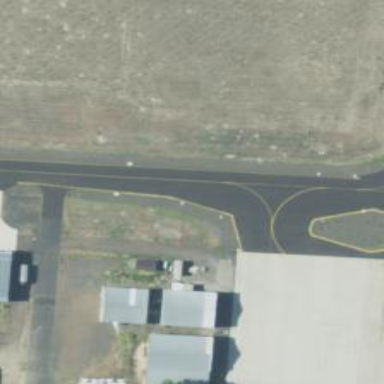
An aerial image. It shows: View of taxiway at the airport.